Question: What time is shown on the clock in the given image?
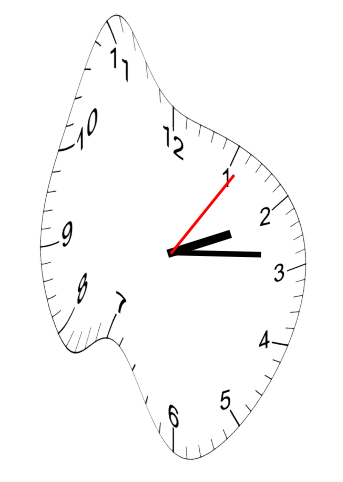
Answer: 02:14:06